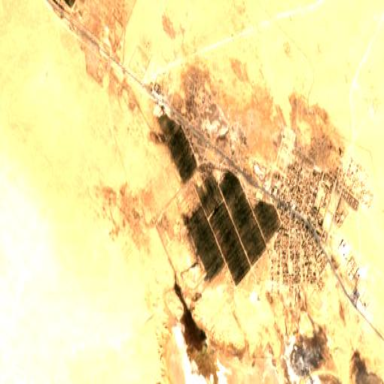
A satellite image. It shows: Beautiful orchard with date palms trees.